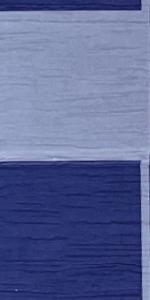
Label: Empty